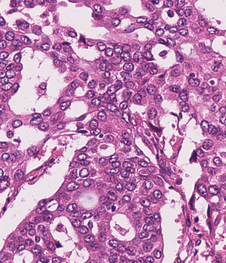
Tumor epithelial tissue: yes
Tumor-associated stroma tissue: no
Normal tissue: no